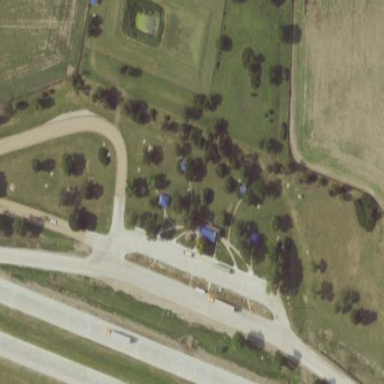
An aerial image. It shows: Rest area along the road.